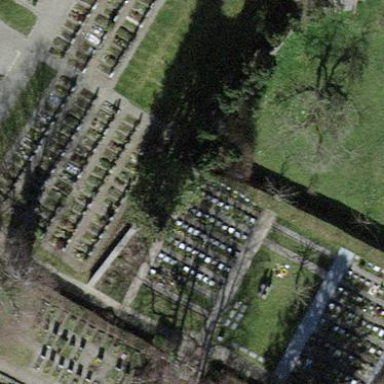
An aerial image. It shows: Cemetery.